You are looking at the unprocessed time series of a bearing vibration snapshot. Diagnose the bearing from this image, choosing from: normal, inner_race, outer_race, ball.
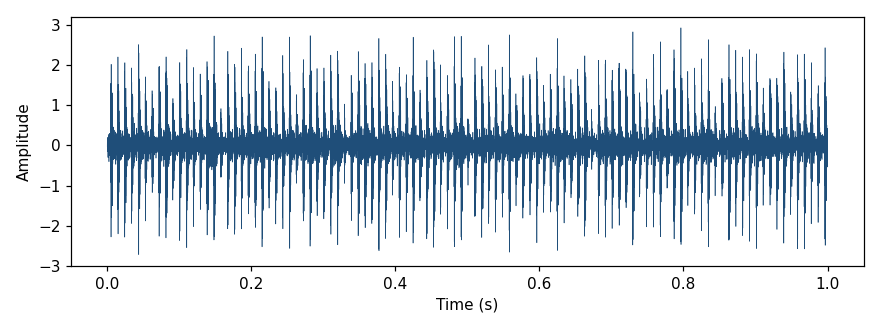
Answer: outer_race